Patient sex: F
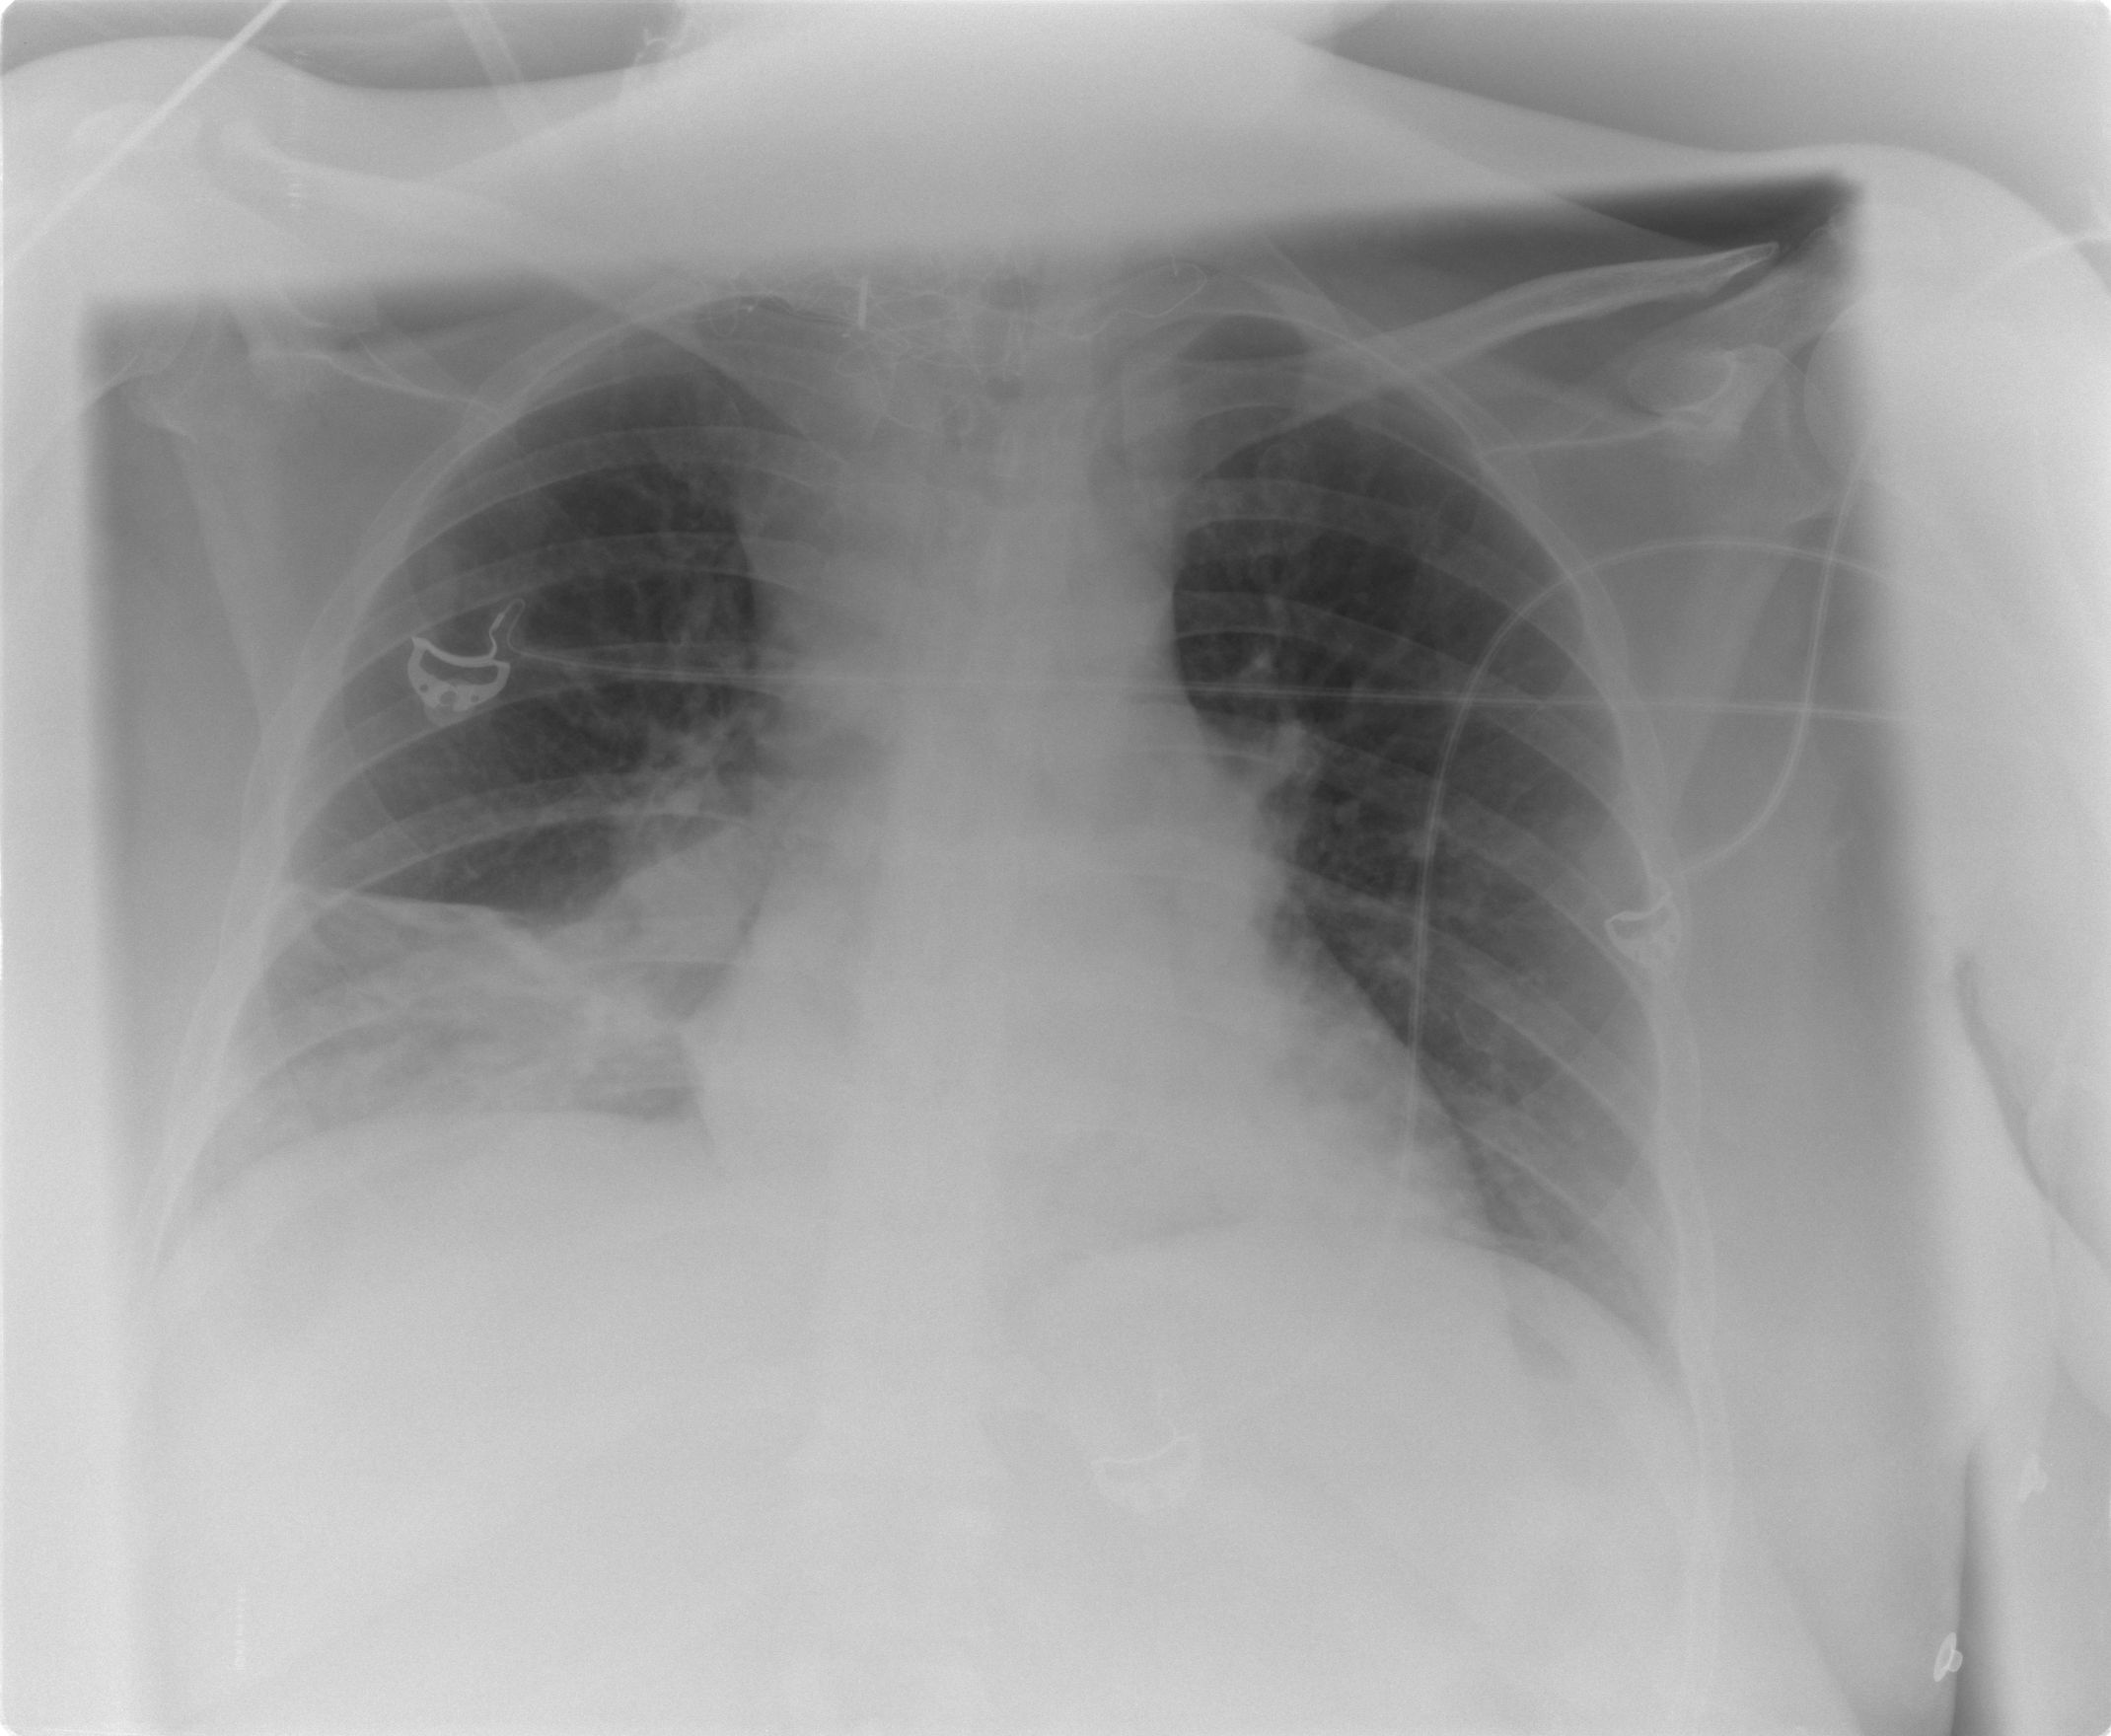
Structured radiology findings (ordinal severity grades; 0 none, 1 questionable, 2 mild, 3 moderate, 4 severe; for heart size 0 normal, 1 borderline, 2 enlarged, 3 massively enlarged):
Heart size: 0
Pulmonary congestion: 0
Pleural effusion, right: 0
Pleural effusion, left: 0
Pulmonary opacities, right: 3
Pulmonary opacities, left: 0
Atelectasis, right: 2
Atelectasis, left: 0